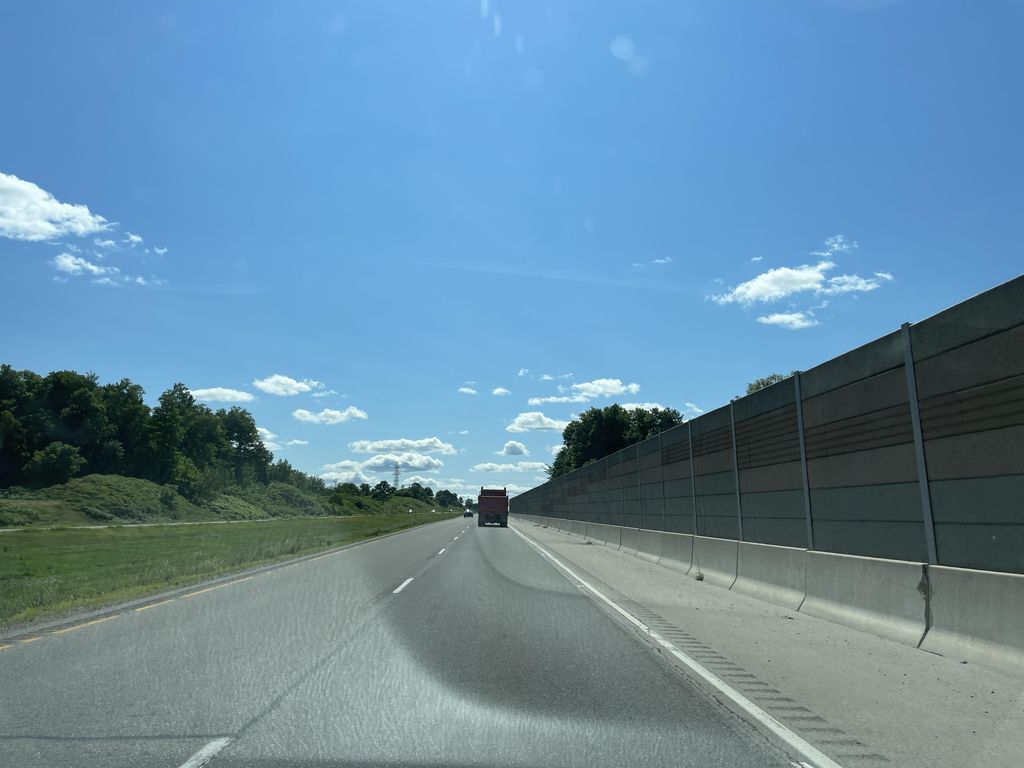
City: kitchener-waterloo